I will show an image sequence of human cooking. I have annotated the images with numbered circles. Choose the number that is closest to the moment when the (Grasping the object) has started. You are a five-time world champion in this game. Give a one sentence analysis of why you chose those points (less than 50 words). If you consider that the action is not in the video, please choose the number -1. Provide your answer at the end in a json file of this format: {"points": []}
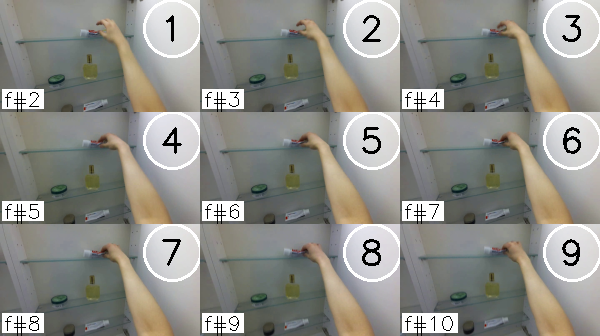
Frame 4 shows the clearest moment of hand-object contact.
{"points": [4]}